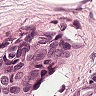
Metastatic tissue present: yes